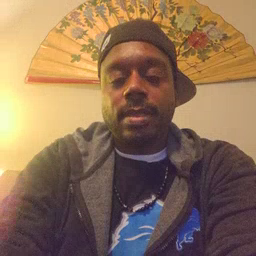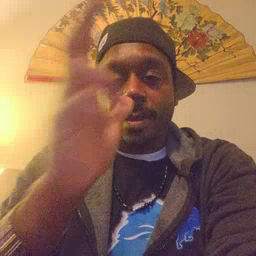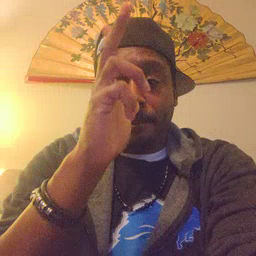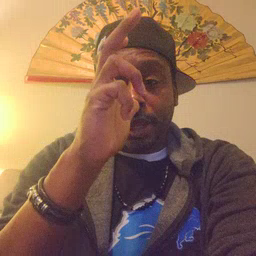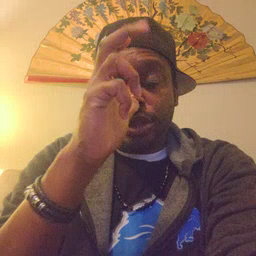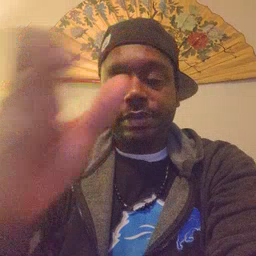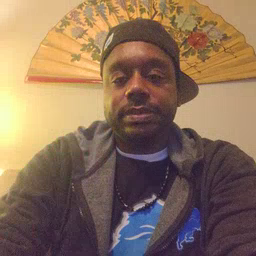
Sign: bug